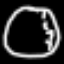
Label: clock